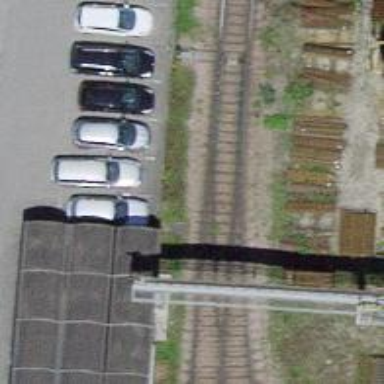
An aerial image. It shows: Railway switch.